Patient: sex F, age 67
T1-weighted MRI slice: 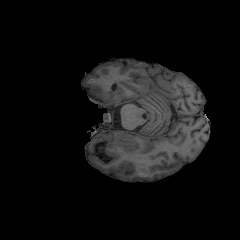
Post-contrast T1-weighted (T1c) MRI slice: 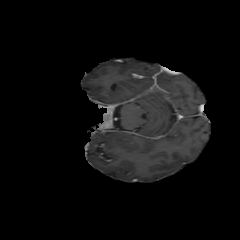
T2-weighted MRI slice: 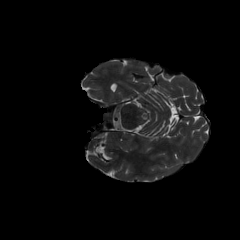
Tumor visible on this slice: no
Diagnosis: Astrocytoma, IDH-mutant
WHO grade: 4